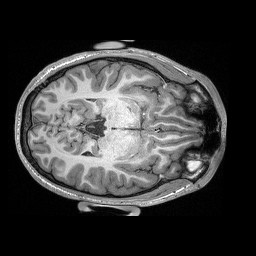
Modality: T1w
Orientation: coronal